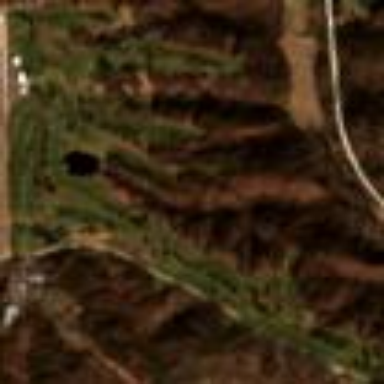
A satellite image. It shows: Golf course.